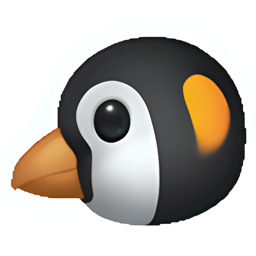
Name: penguin
Emoji: 🐧
Group: Animals & Nature
Sub-group: animal-bird